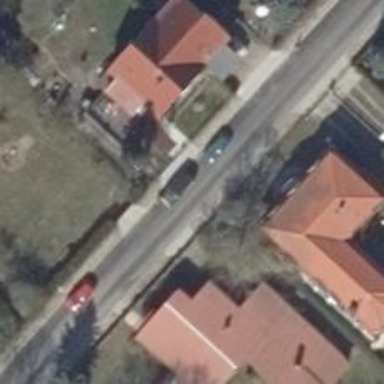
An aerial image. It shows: Asphalt road in living street.